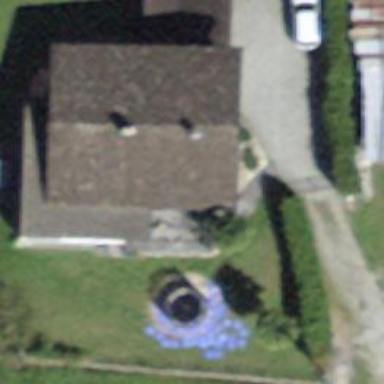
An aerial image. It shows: Detached building.